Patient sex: F
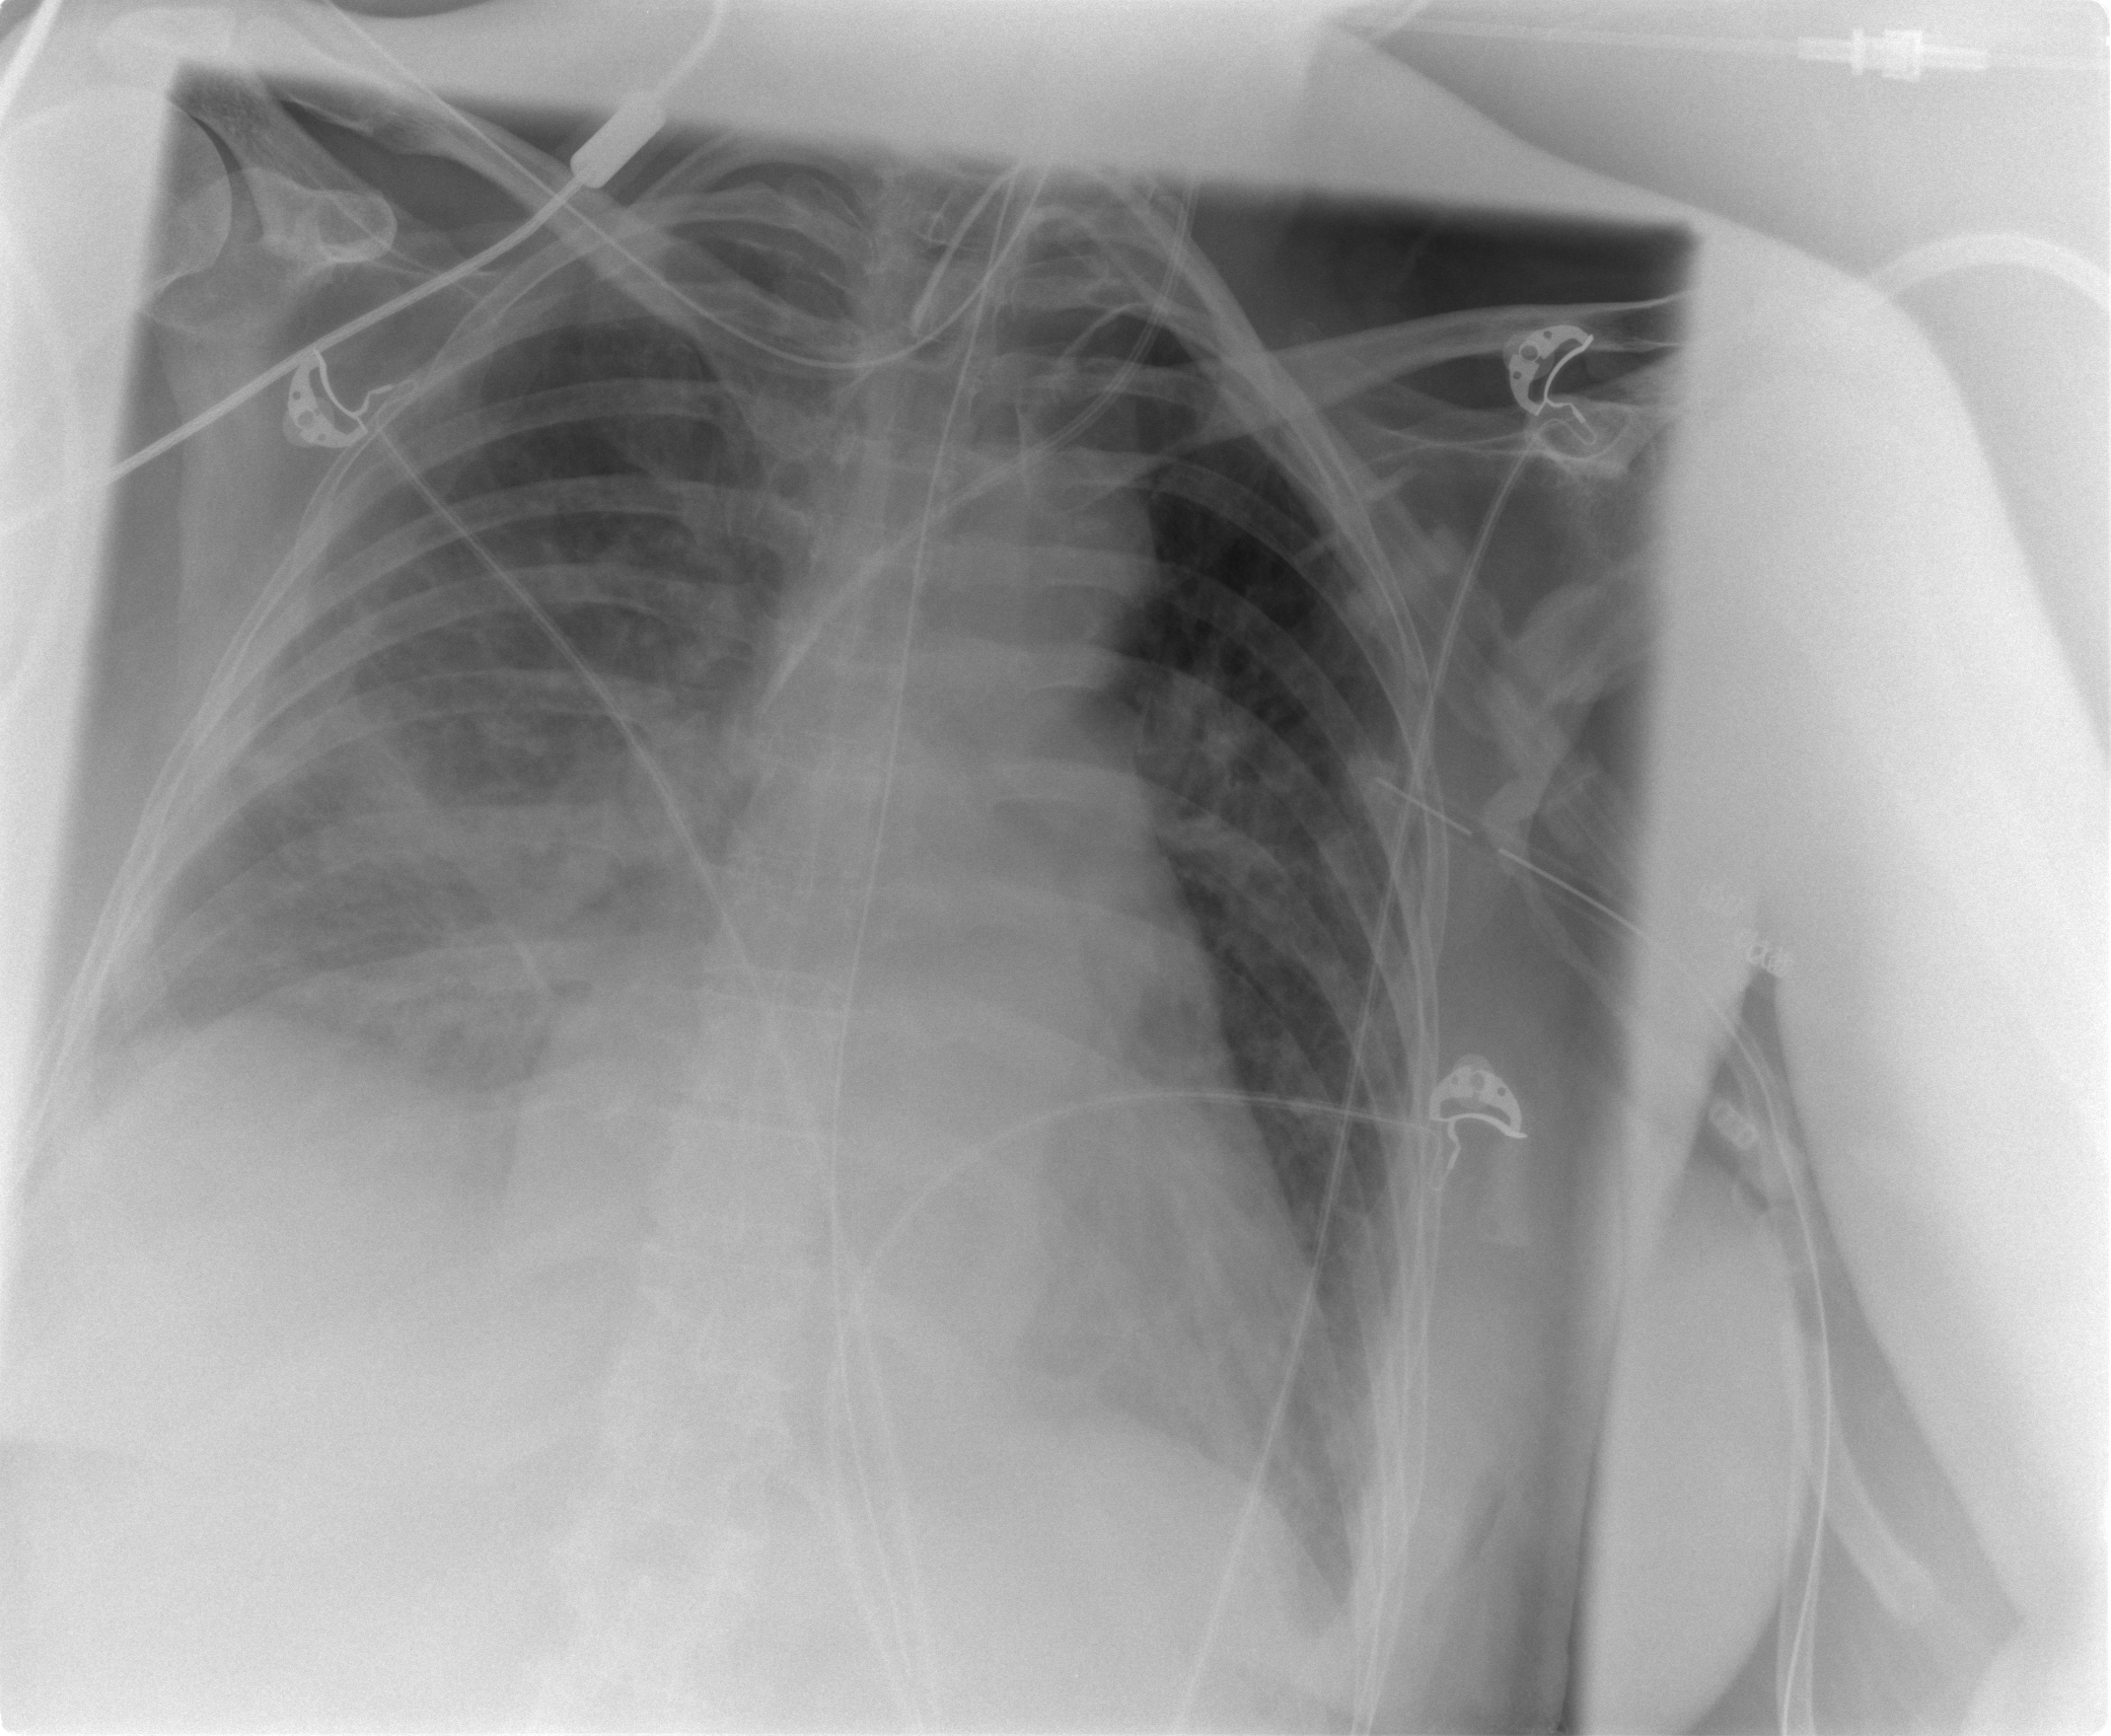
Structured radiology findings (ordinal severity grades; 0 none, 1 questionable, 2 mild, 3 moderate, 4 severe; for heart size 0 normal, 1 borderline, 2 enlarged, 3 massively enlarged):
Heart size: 2
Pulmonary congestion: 2
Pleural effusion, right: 2
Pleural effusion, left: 1
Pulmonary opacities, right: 2
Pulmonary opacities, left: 1
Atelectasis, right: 3
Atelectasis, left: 2